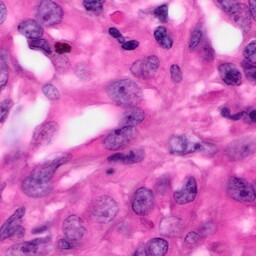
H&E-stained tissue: Pancreatic